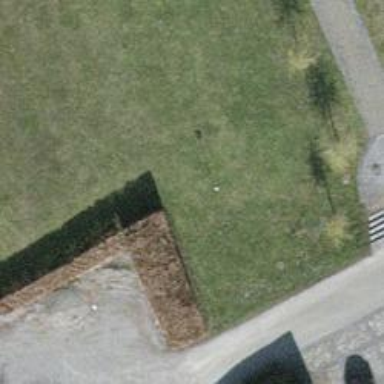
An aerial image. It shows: Hedge barrier.